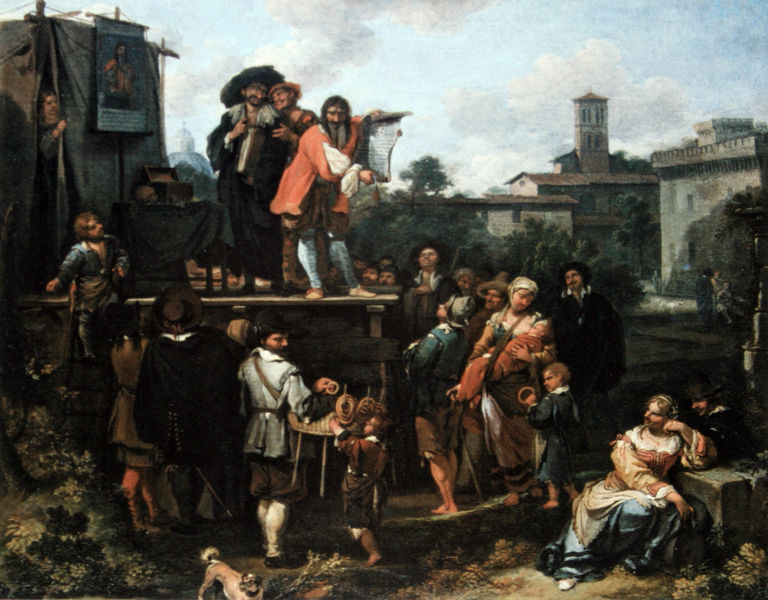
Titel: Der Quacksalber
Künstler: Theodor Helmbreker
Standort: Kassel
Institution: Staatliche Museen, Schloss Wilhelmshöhe
Schlagwörter: blau, gemälde, gruppe, himmel, kopf, mann, schatten, weiß, bäume, frauen, grün, kirchturm, landschaft, menschen, ocker, stadt, braun, fenster, frau, grau, hintergrund, hut, hüte, kleid, kleider, licht, männer, schwarz, gebäude, hund, hunde, rot, schirm, weg, wolke, malerei, versammlung, bärte, architektur, bild, vorhang, öl, häuser, büsche, kirche, redner, tücher, kind, mutter, paar, blatt, bühne, theater, genre, kinder, turm, garten, krug, beine, italien, zuschauer, rede, dorf, dächer, mauer, baby, markt, platz, empore, wagen, kuppel, lesen, socken, bretter, podest, zinnen, schauspiel, töpfe, spiel, strümpfe, verkäufer, ringe, kirch, plakat, bäcker, kiste, menschenmenge, rom, kasten, ankündigung, poster, rolle, gebäck, sänger, hellgrau, schriftrolle, kunde, gaukler, vorhand, schauspieler, bote, vorlesen, harlekin, zelt, vorleser, säugling, brezeln, zuhören, mann mit hut, botschaft, suche, kringel, masken, schausteller, peter, vortrag, holzpodest, spitzel, verlesung, quacksalber, dekret, bänkelsang, gfaruen, moritat, revolutionsszene, menschenmeege, vorlsen, stadt turm, kundmachung